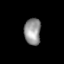
Tissue: lung
Cell type: Epithelial cells
Senescence score: 0.09599
Nuclear area (px): 429
Mean DAPI intensity: 148.718